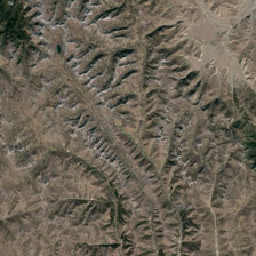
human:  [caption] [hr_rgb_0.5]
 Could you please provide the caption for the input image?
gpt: There are bare mountains, and some places are covered with plants.

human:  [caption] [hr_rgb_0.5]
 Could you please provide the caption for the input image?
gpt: There are bare mountains with part covered with plants.

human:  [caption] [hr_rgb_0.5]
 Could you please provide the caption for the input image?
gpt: it is a rather bald mountain range where several paths stretch through .

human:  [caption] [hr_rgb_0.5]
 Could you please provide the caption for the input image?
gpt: In some places, the mountains are bare.

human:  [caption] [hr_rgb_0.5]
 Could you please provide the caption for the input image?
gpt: Some parts have bare mountains covered with plants.